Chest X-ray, PA view. Patient: 42 years old, sex M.
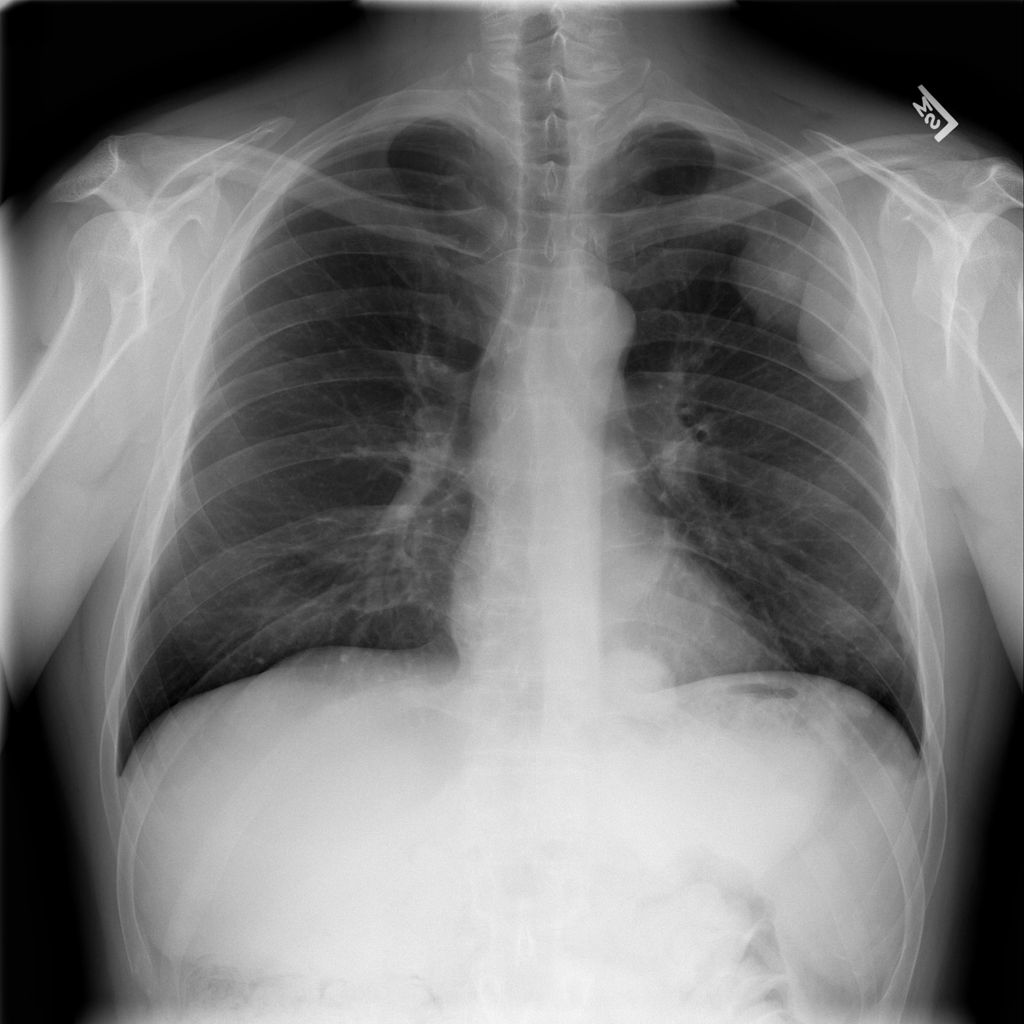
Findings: No Finding